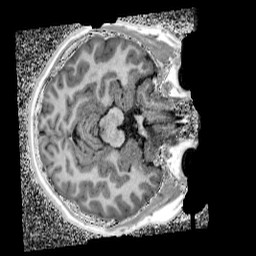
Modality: UNIT1_denoised
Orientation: axial
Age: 12
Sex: female
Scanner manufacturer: siemens
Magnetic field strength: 3 T
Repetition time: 4 s
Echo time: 0.00299 s